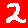
Digit: 2